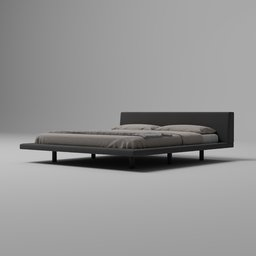
Label: furniture